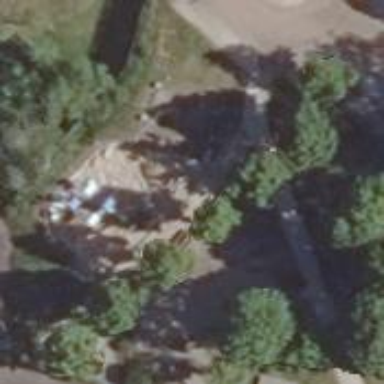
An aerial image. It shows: Springy playground.